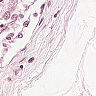
Metastatic tissue present: no